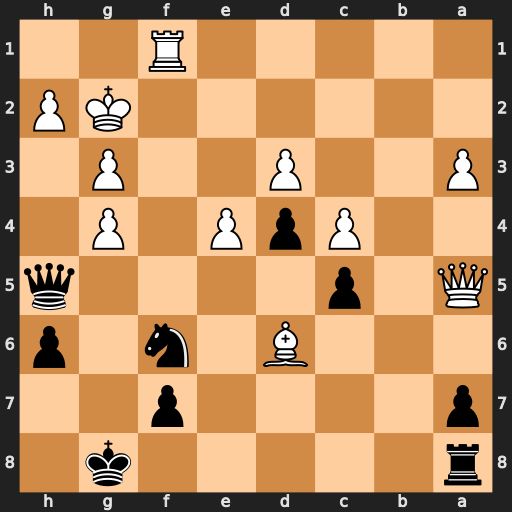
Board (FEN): r5k1/p4p2/3B1n1p/Q1p4q/2PpP1P1/P2P2P1/6KP/5R2
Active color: b
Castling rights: -
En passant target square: -
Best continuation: Nxg4 Bf4 Qxh2+